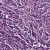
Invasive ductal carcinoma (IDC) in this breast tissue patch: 1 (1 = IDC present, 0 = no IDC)